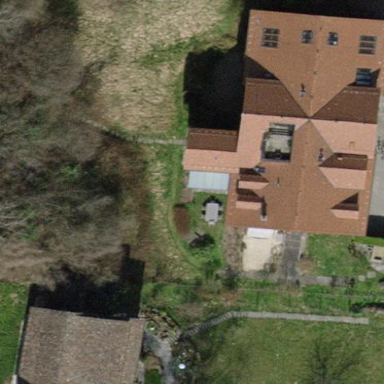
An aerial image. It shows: Building with gabled brown roof.